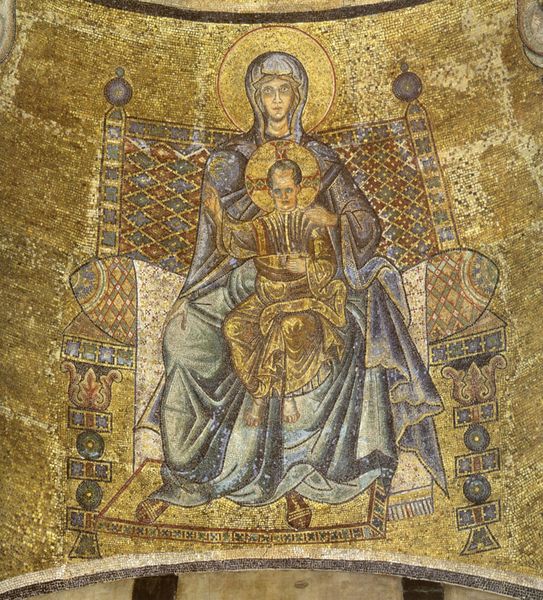
Titel: Gewölbemosaik, Baptisterium Florenz
Künstler: Künstler um Coppo di Marcovaldo und venezian Meister
Schlagwörter: blau, gemälde, hand, kopf, gelb, sitzen, braun, frau, köpfe, stuhl, weiss, rot, schleier, tuch, muster, teppich, wand, augen, falten, gesicht, halten, steine, kirche, gewand, gold, mantel, sessel, decke, kind, mutter, beine, italien, schuhe, kissen, thron, polster, wandgemälde, schoß, dom, kugeln, mosaik, heiligenschein, nimbus, christus, jesus, mittelalter, apsis, segen, heilige, fresko, golden, maria, madonna, haltend, heiligenbild, jesuskind, christuskind, byzantinisch, sedes sapientiae, ahnd